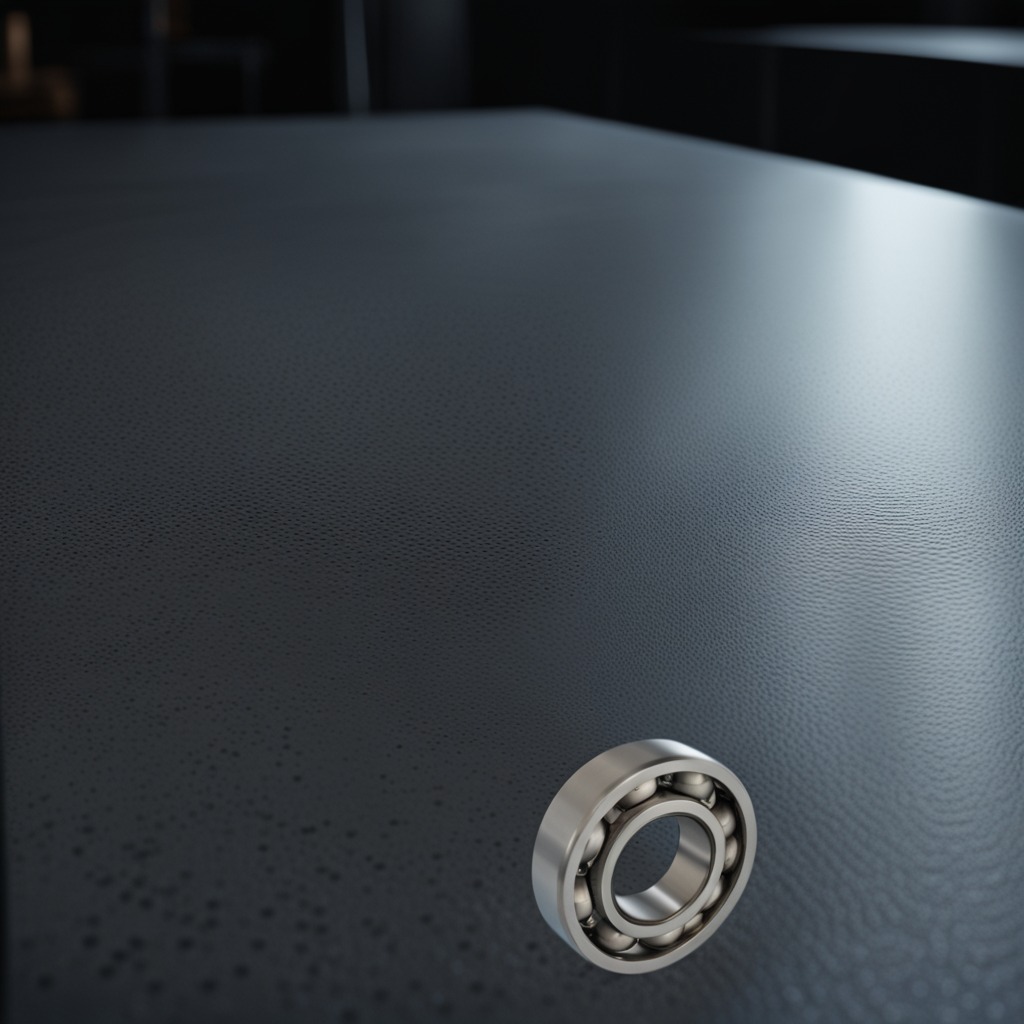
A metal ball bearing is lying on a clean granite table inside a workshop at night dim ambient light soft shadows worn but